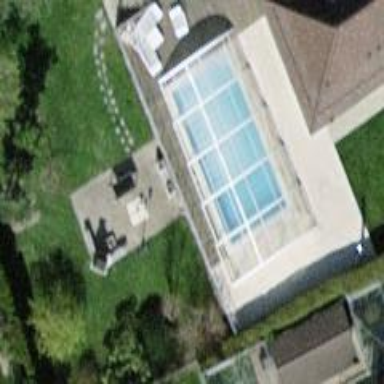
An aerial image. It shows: Swimming pool located in leisure land.